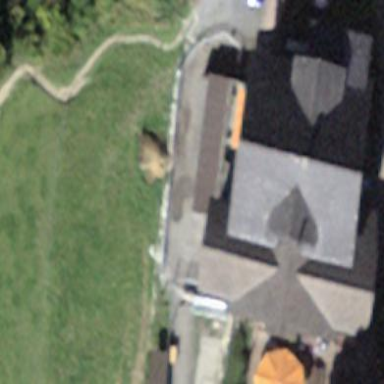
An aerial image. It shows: Building.